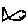
Label: fish